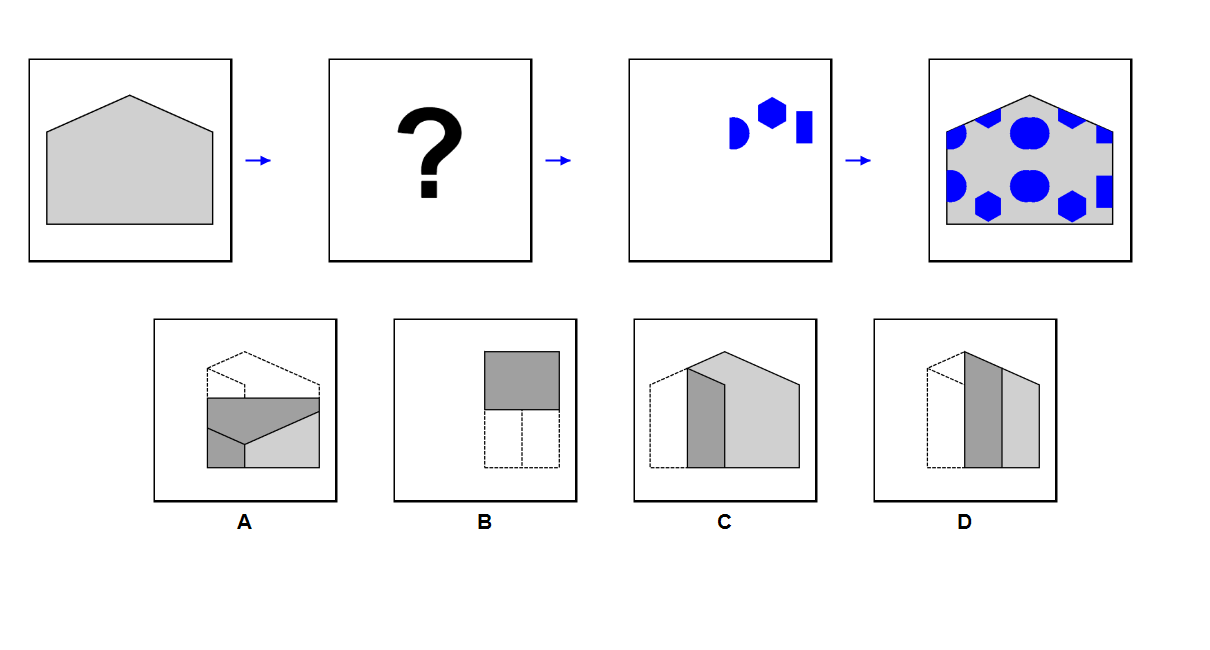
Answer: A